Question: In all my tables that I'm trying to produces in ioslides I am getting a result that shows a massive column name. How do I shrink this to make the table look okay?
Here is one example, but the same thing happens with every table. What am I missing? Ideally I'd want the content in the table to be the same font size.
Markdown:
'''
## Test
''''''{r, Test,echo=FALSE}
options("kableExtra.html.bsTable" = T)
kable(df, format= "html") %>%
kable_styling(full_width = F, bootstrap_options = c("striped", "hover", "condensed"), font_size = 12.5)
'''
Image of my output:

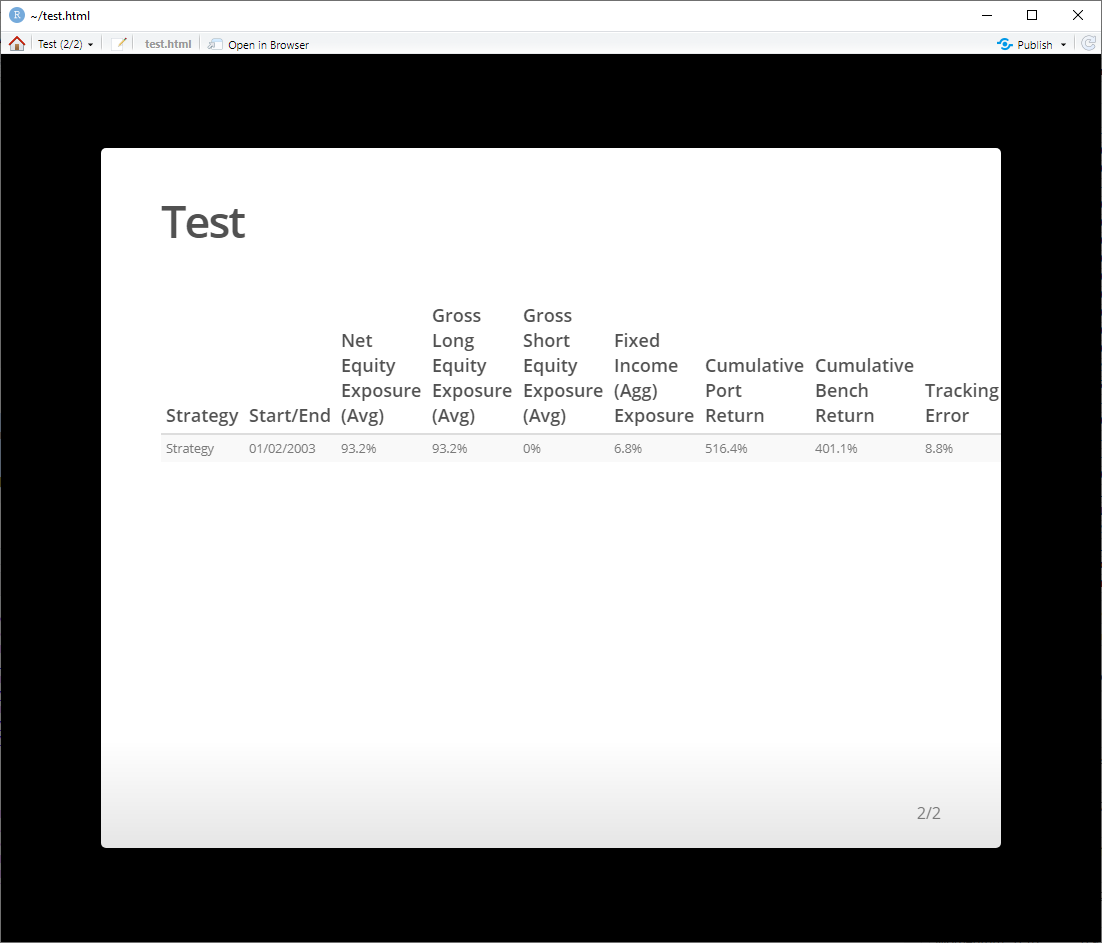
Answer: You can change row sizes by using 'row_spec()'
Since the header is interpreted as the row 0 you can change your header independently to fit your needings.
Try
'''
kable(df, format= "html") %>%
kable_styling(full_width = F, bootstrap_options = c("striped", "hover", "condensed"), font_size = 12.5) %>%
row_spec(0, font_size=9)
'''
for more settings check <URL>